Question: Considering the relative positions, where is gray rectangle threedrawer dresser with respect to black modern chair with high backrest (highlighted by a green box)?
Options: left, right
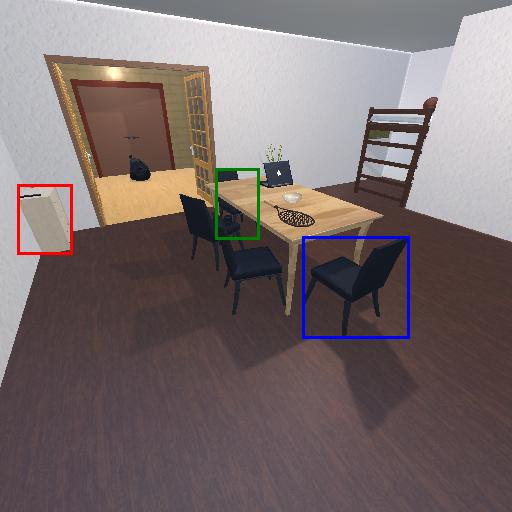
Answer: left